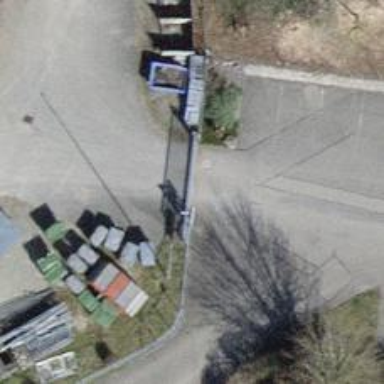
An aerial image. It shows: Gate.